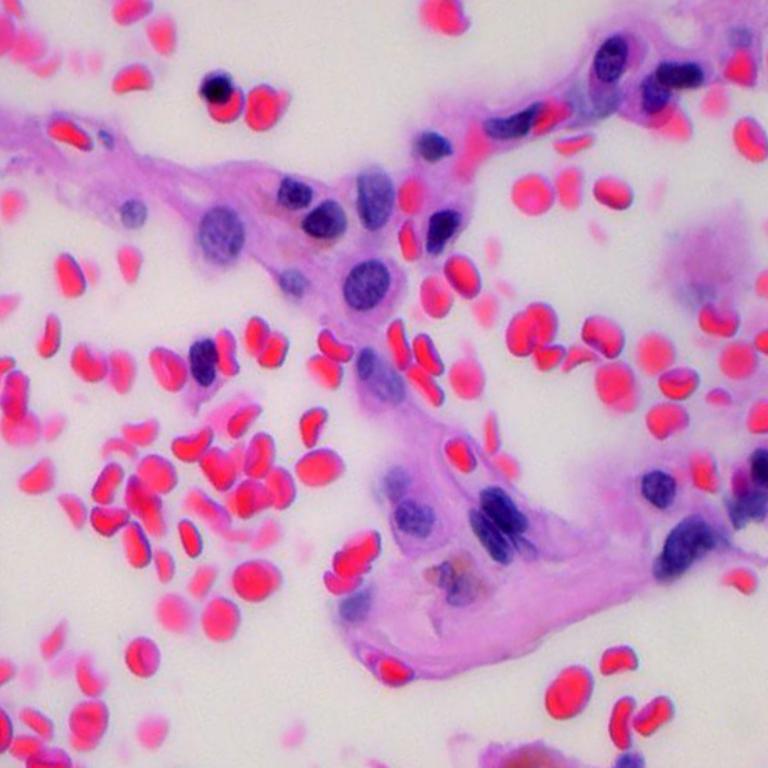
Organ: lung
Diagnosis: benign